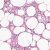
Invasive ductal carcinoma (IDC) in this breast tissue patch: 0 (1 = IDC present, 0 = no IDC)